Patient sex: M
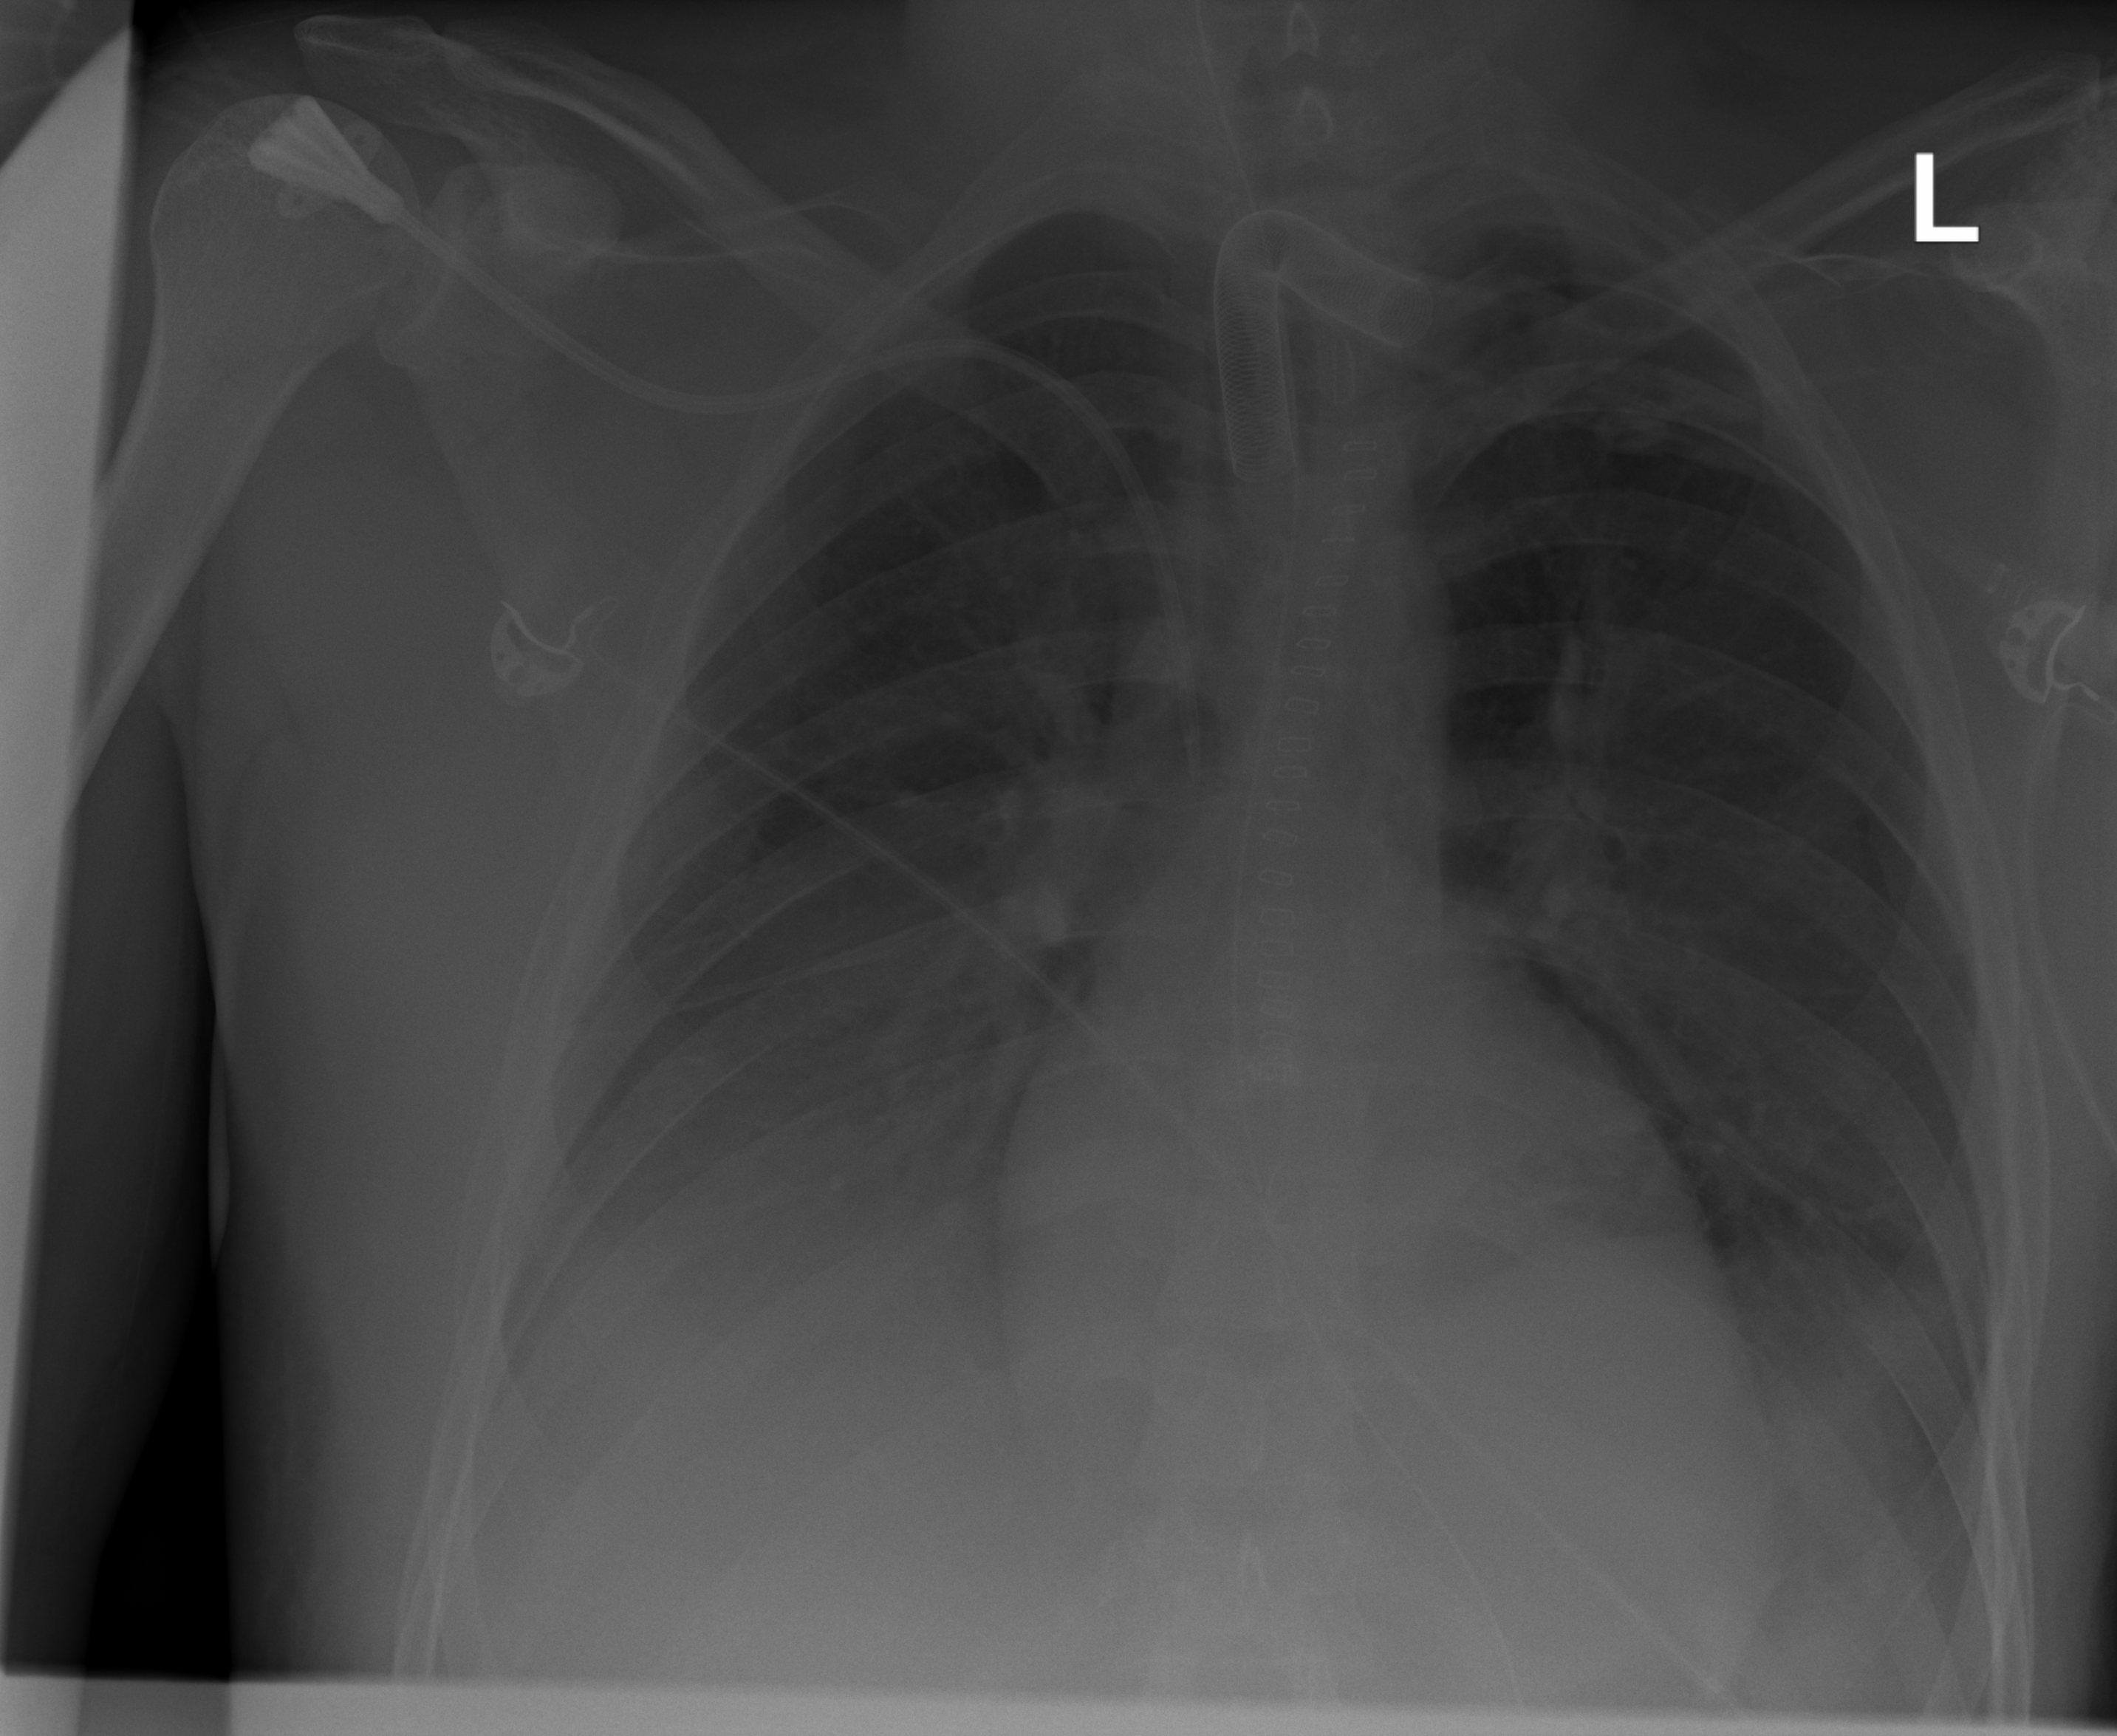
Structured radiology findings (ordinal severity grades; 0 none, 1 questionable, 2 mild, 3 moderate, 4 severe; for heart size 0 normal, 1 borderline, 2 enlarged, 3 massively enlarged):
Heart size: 0
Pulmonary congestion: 0
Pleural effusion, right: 0
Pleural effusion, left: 0
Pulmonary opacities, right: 2
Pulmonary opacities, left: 0
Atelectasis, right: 0
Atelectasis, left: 0